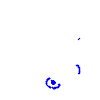
Particle: proton